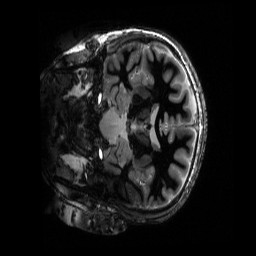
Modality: T1w
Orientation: coronal
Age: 30
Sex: female
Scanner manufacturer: siemens
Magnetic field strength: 6.98 T
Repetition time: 4.5 s
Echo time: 0.00337 s